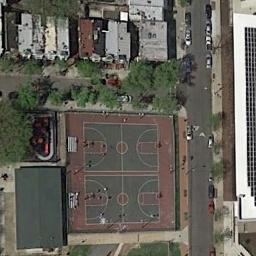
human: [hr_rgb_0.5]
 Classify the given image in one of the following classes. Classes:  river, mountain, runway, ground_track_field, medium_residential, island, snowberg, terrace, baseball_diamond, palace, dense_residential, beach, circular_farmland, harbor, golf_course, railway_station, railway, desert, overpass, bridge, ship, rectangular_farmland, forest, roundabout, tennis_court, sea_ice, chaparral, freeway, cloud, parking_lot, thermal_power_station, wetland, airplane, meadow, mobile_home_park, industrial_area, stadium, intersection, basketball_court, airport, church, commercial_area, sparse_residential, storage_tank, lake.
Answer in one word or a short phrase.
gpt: basketball_court